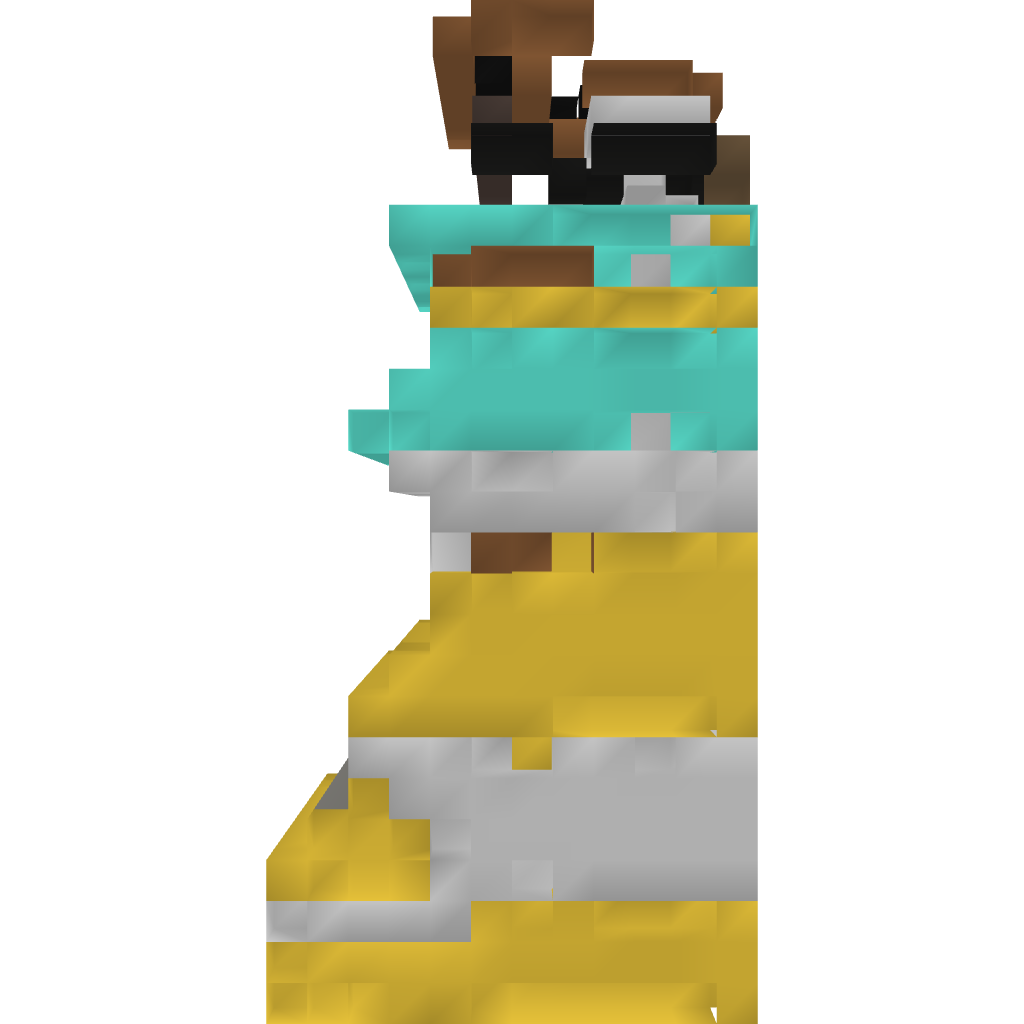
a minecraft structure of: Redstone Command Block Shop